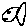
Label: fish